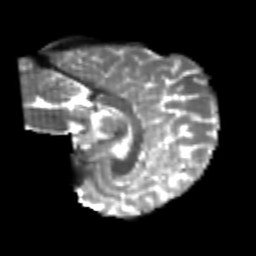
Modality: T2w
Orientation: sagittal
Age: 24
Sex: male
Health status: healthy
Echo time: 0.074 s